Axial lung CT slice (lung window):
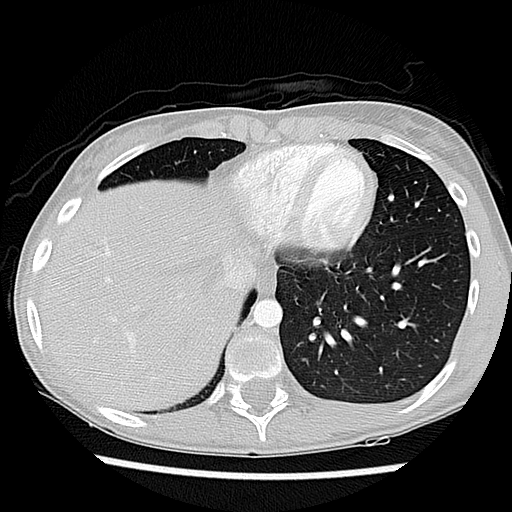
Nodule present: no